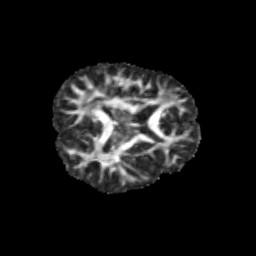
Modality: FA
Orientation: axial
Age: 12
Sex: male
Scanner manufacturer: siemens
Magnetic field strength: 3 T
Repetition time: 3.8 s
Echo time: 0.07 s